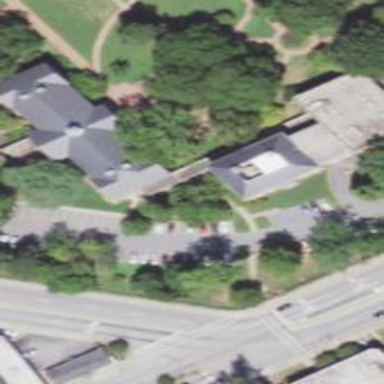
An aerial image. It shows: University building.